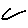
Label: bird